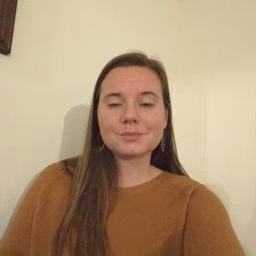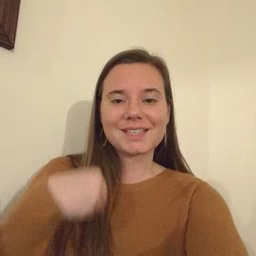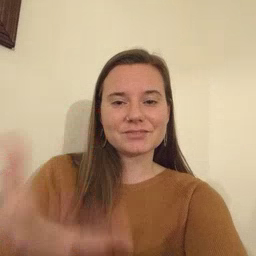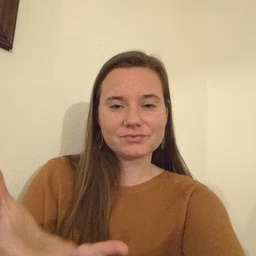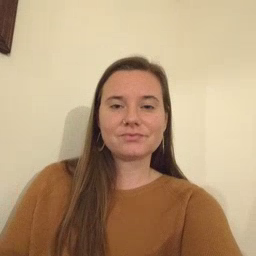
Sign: give